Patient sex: F
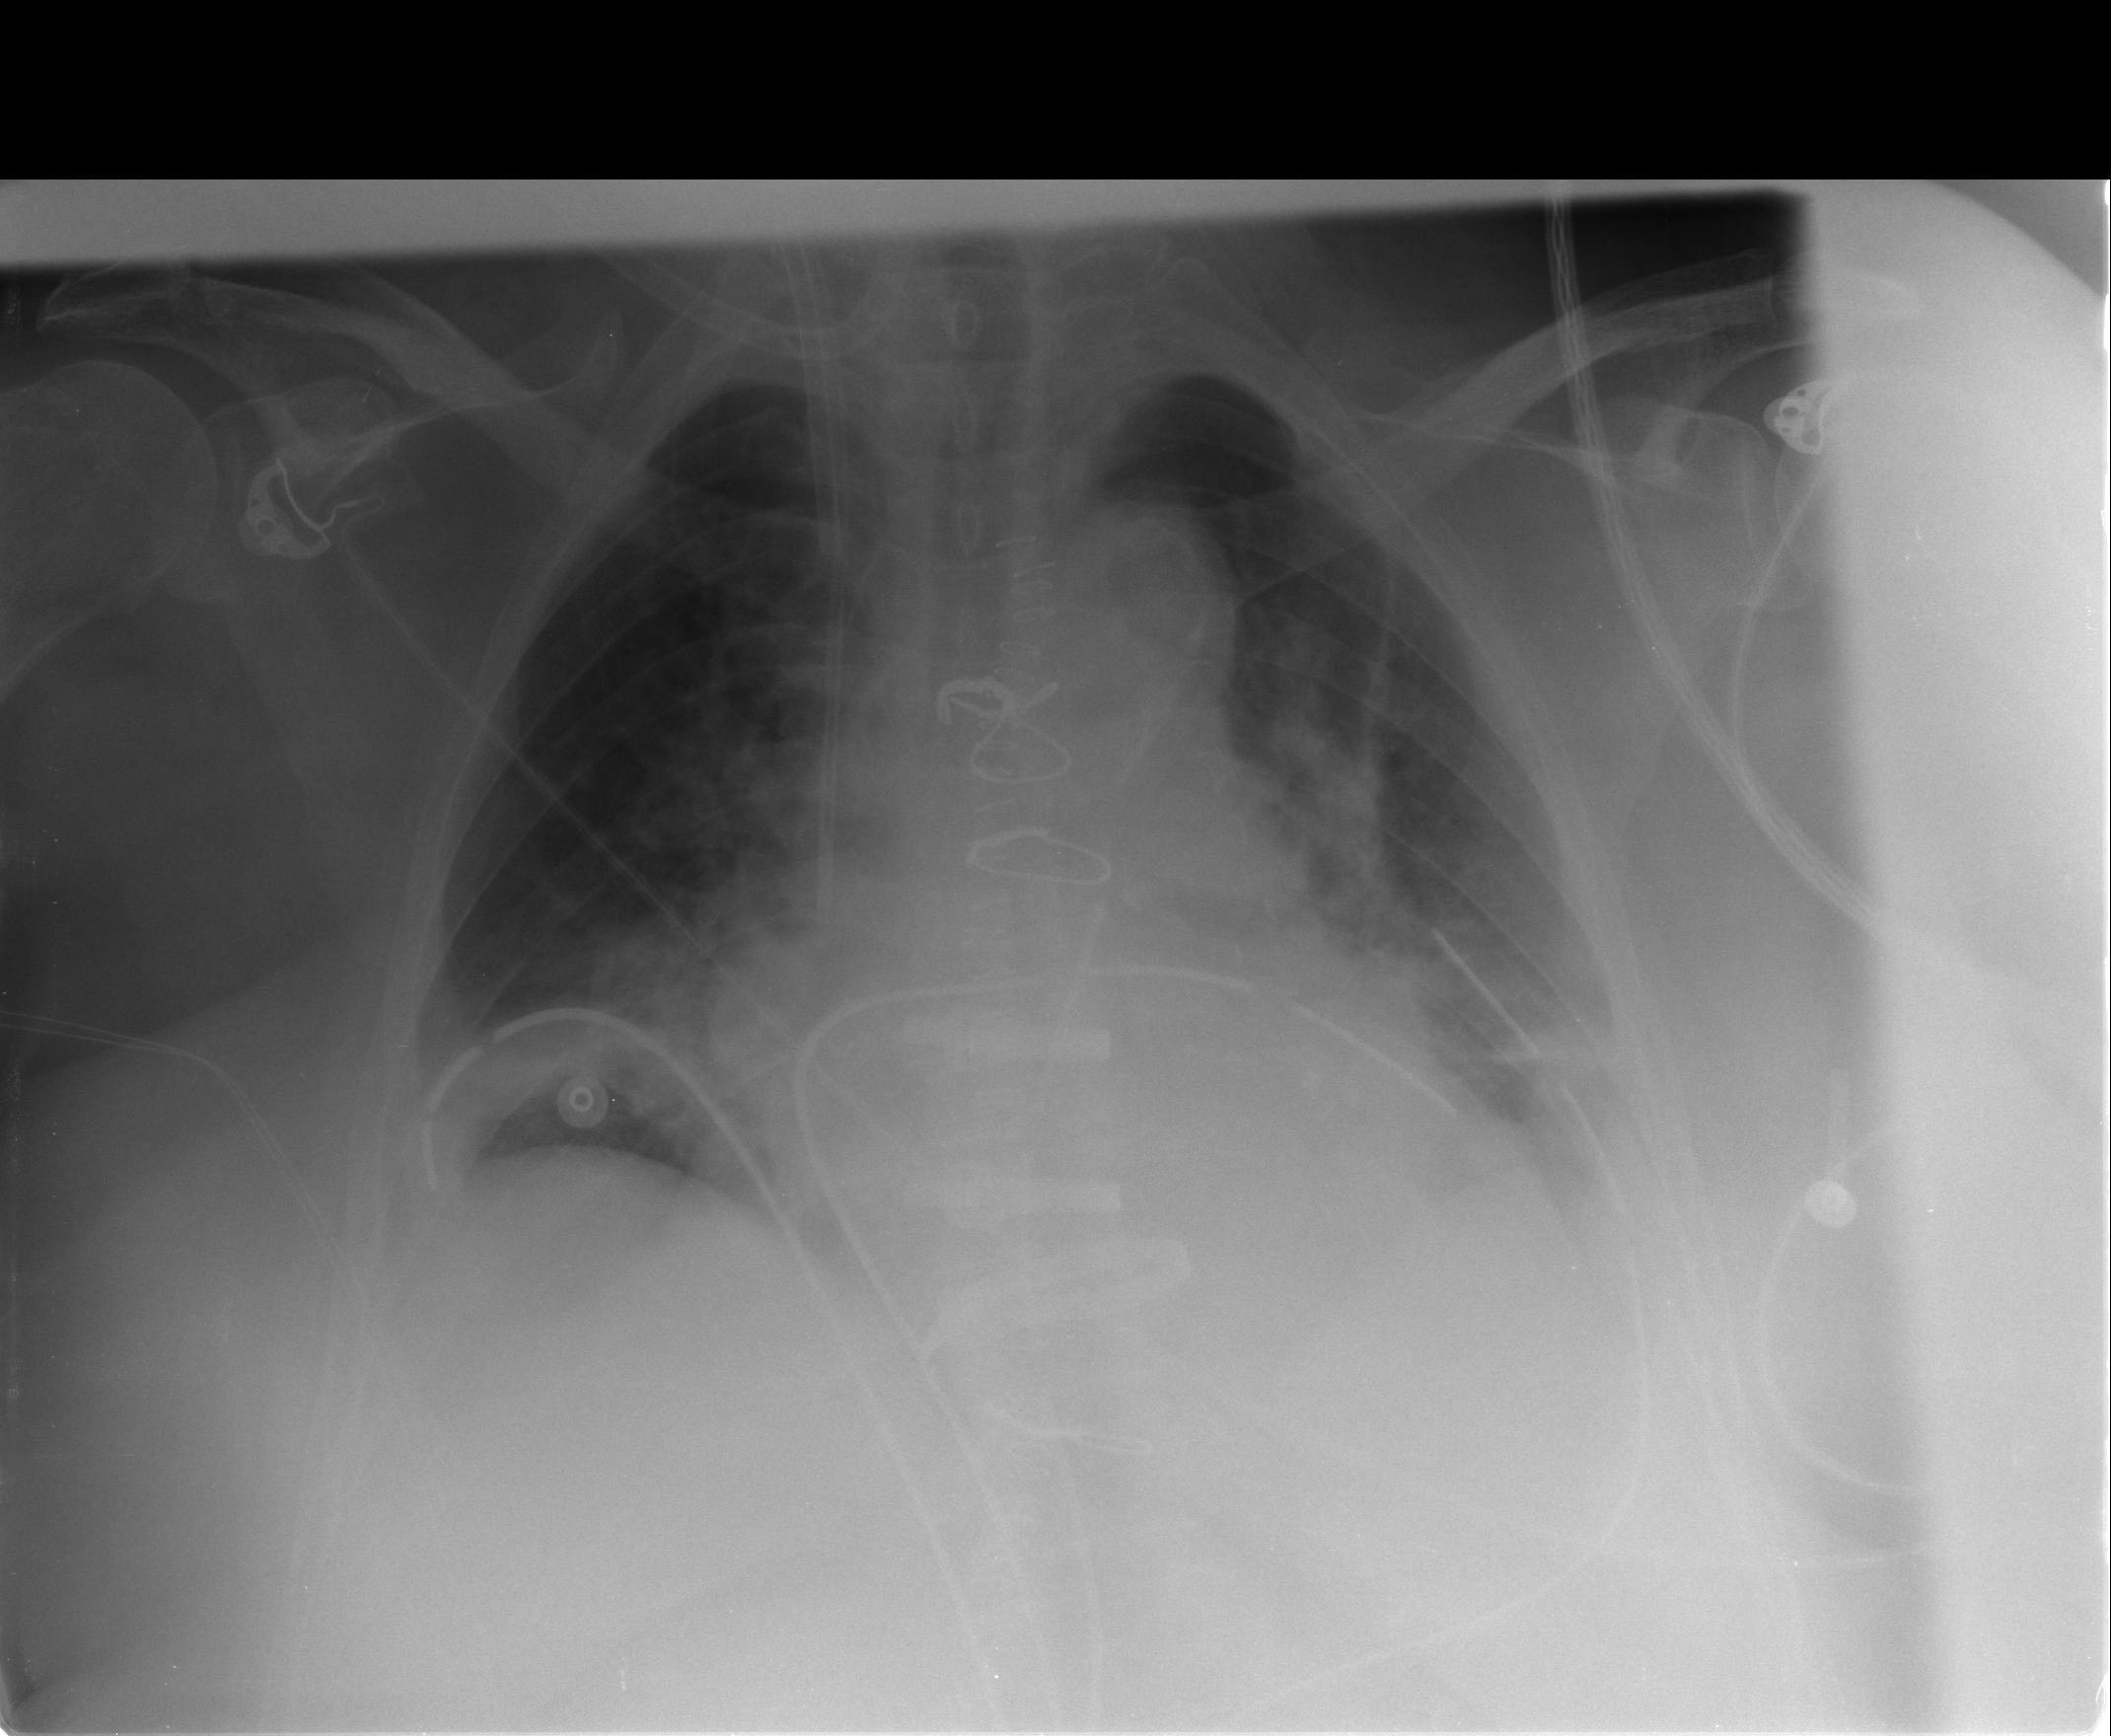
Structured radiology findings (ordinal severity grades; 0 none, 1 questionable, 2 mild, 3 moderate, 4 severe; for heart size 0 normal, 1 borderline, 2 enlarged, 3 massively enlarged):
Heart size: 0
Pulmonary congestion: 2
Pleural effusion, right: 0
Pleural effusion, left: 2
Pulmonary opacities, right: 1
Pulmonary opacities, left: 2
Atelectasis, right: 3
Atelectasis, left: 3